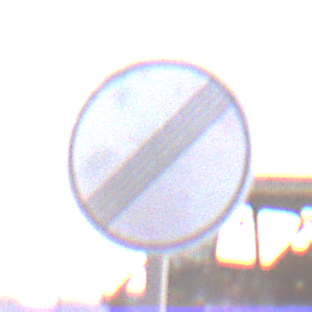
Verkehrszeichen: EndeSaemtlicherBegrenzungen
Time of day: SunriseSunset
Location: Outdoor (Suburban)
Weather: PartlyCloudy
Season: NotSpecified
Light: Natural